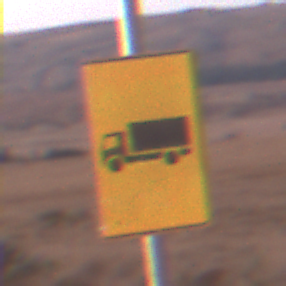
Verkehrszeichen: KFZZulaessigeGesamtmasse3Komma5TOhnePfeilsymbol
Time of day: SunriseSunset
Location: Outdoor (Nature)
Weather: PartlyCloudy
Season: NotSpecified
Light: Natural